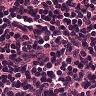
Metastatic tissue present: no